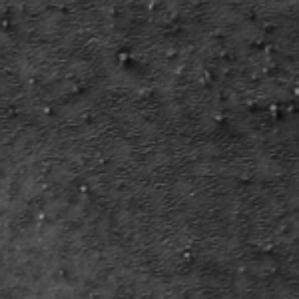
Label: frost